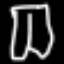
Label: pants